Thermal drone image captured with DJI M30T
Thermal palette: IronRed
Capture time: 2022:03:24 17:52:16
Lens: 9.1 mm (35 mm equivalent: 40.0 mm), f/1
Image size: 640x512, field of view: 48.5 deg
Radiometric parameters - object distance: 5 m, emissivity: 0.95, relative humidity: 60 %, reflected temperature: 23 C
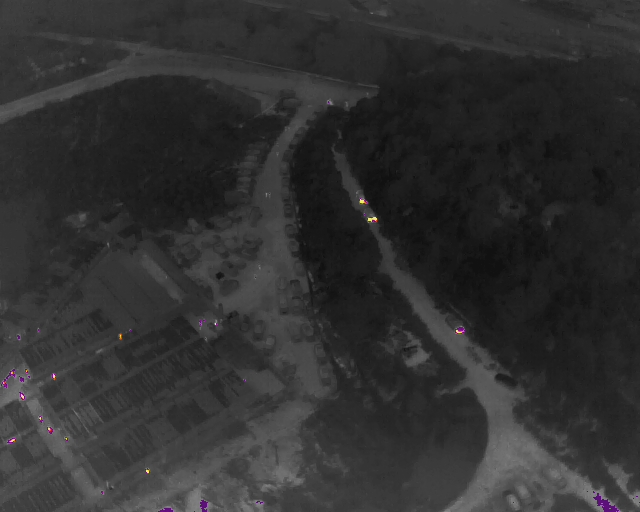